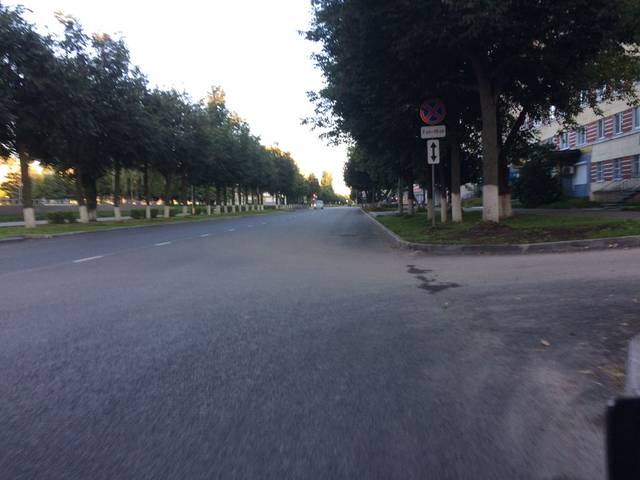
Region: Russia
Coordinates: 56.639, 47.891